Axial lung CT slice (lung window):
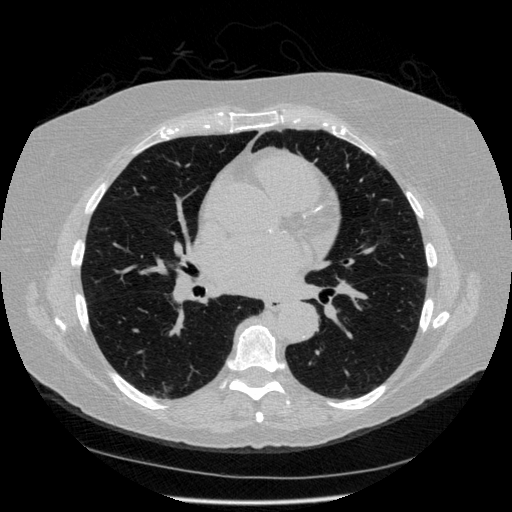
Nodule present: no